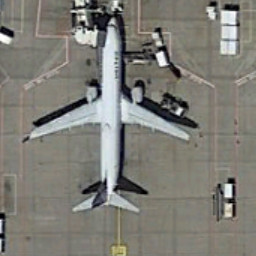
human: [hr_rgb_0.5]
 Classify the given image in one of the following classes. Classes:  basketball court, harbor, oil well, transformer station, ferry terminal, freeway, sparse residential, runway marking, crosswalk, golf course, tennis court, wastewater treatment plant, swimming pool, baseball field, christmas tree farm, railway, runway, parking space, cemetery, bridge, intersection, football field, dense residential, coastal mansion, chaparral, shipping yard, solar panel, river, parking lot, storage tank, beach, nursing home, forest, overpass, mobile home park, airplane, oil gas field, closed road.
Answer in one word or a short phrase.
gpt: airplane